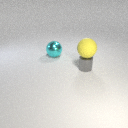
large yellow rubber sphere above small gray metal cylinder